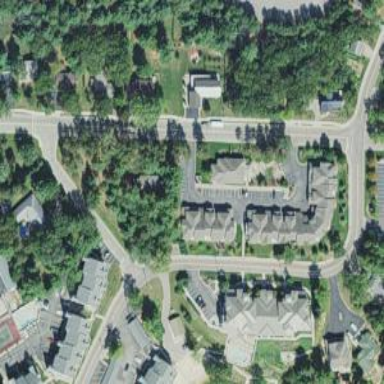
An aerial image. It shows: Neighborhood.